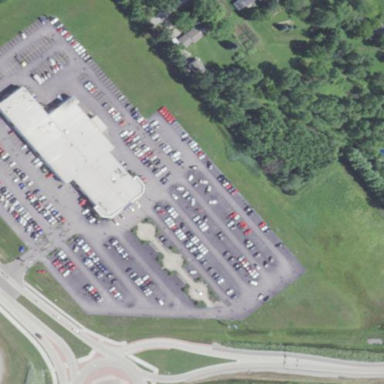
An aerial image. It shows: Retail area.